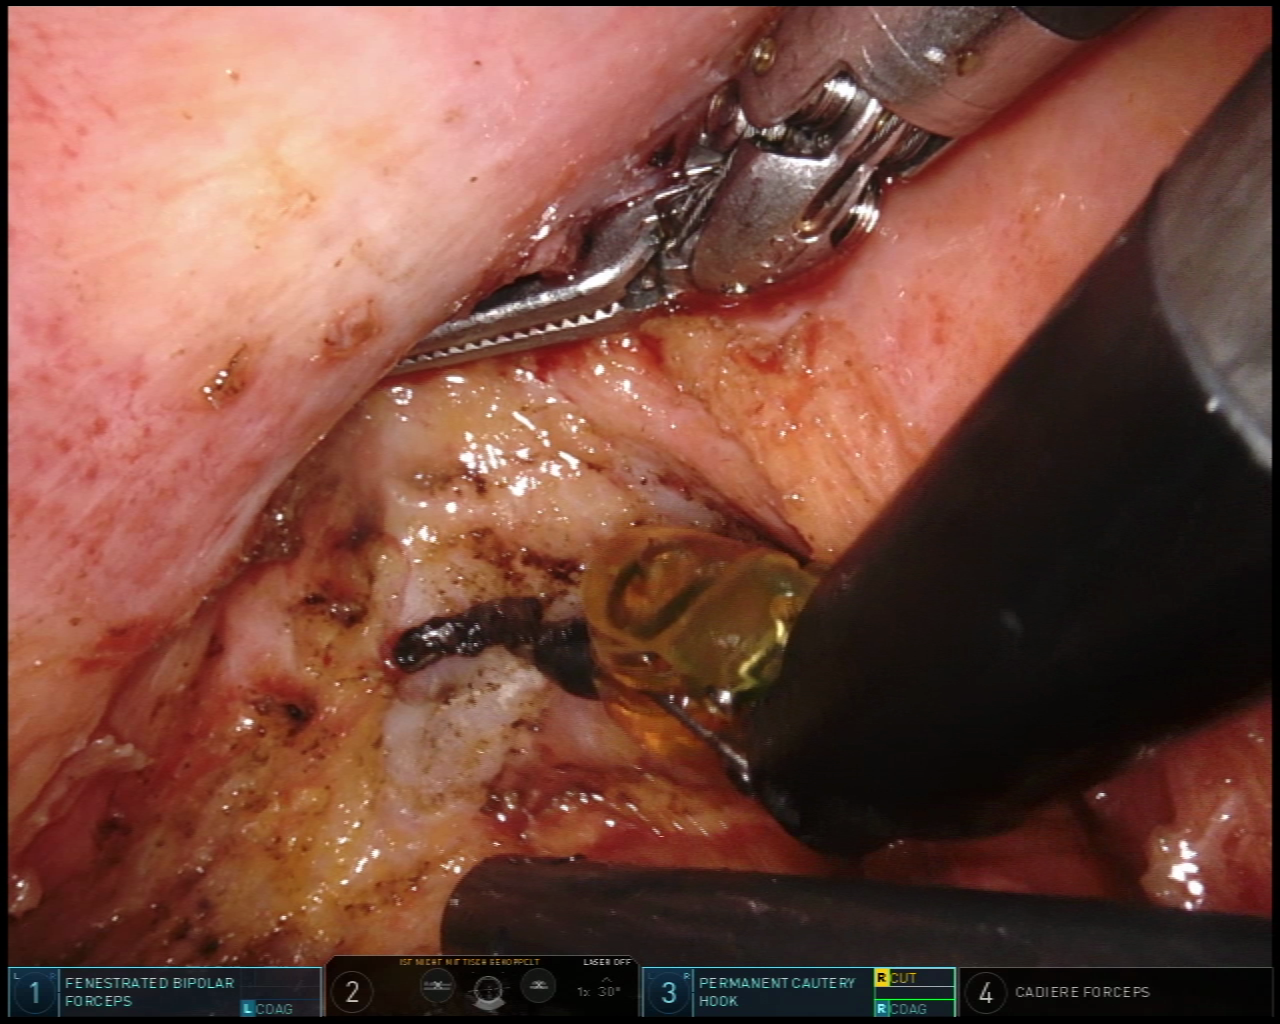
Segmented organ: vesicular_glands
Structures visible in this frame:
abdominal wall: no
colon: no
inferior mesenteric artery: no
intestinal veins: no
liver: no
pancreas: no
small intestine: no
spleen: no
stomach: no
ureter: no
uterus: no
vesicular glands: yes